Question:
I have a stacked bar chart like in the image above. What i need is to show both series names and values on each bar. How can i do that?
I can show series with this code:
'''
renderer.setBaseItemLabelGenerator(
new StandardCategoryItemLabelGenerator("{0}", NumberFormat.getInstance()));
'''
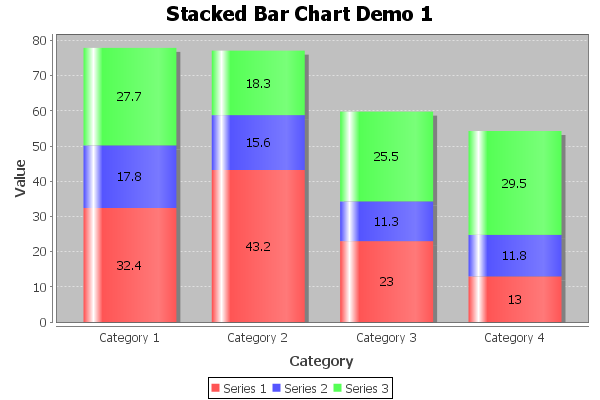
Answer: I found the way to show both of them. The trick is to define each parameters format sequentially. Here is the code:
'''
renderer.setBaseItemLabelGenerator(
new StandardCategoryItemLabelGenerator("{0} {2}", NumberFormat.getInstance(),NumberFormat.getNumberInstance()));
'''